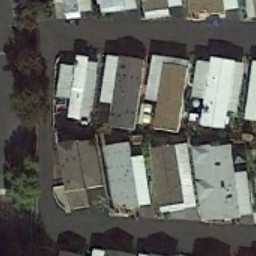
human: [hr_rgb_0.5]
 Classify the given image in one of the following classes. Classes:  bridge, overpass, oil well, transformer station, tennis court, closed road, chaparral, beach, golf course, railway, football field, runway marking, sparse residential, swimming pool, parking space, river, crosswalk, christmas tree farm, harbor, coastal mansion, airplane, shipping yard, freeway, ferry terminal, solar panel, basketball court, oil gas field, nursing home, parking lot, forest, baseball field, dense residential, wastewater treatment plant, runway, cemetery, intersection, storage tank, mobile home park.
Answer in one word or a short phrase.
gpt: mobile home park